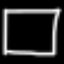
Label: square